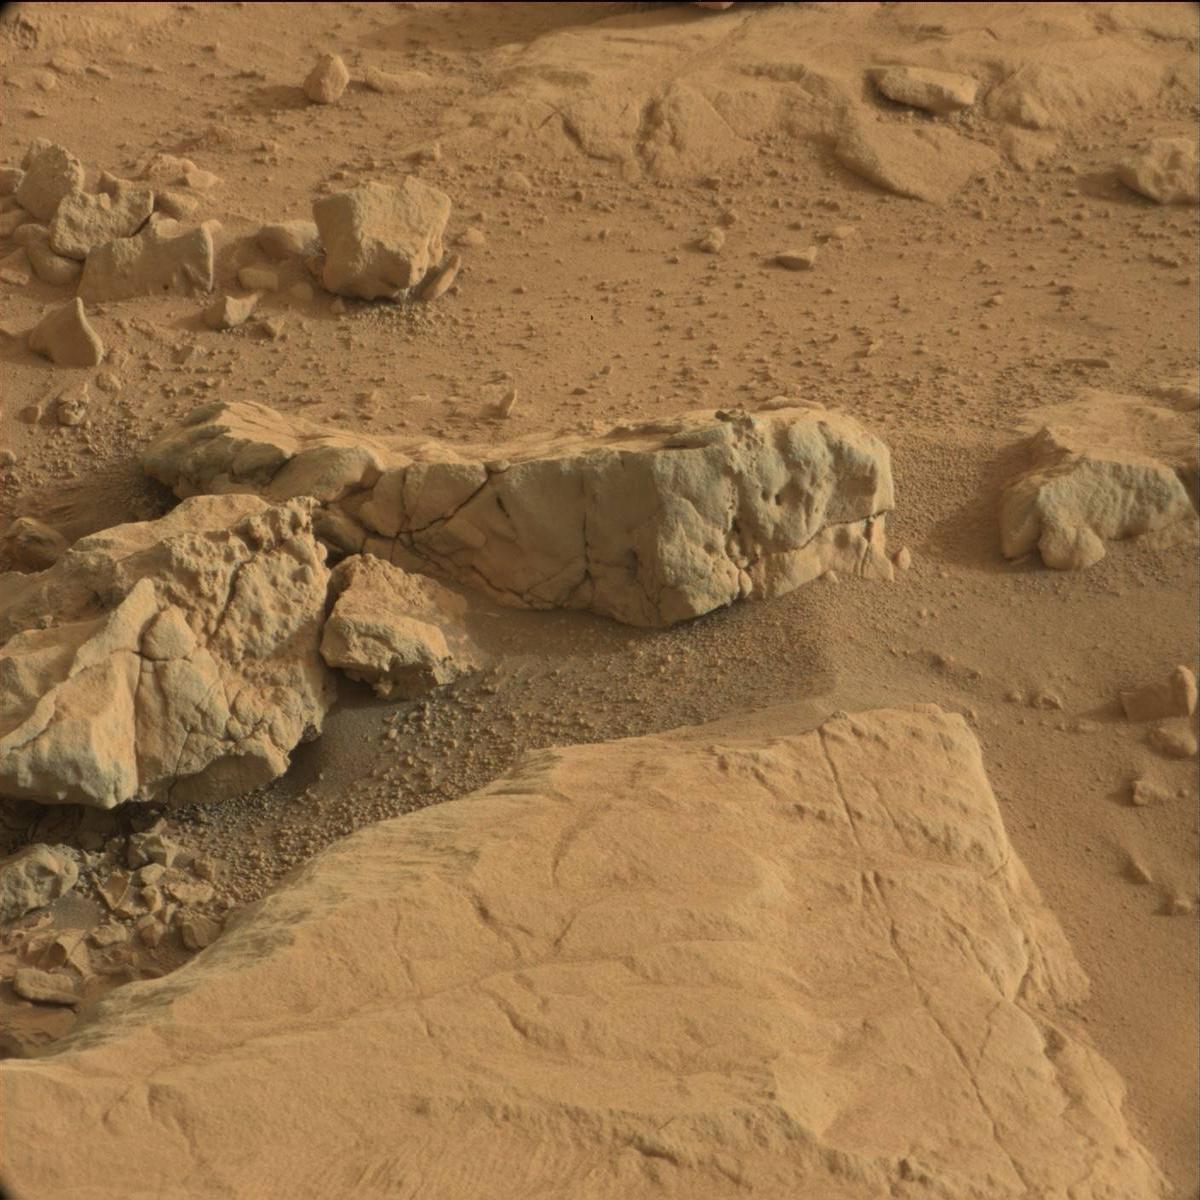
Terrain classes present: Bedrock, Rock, Sand / Soil